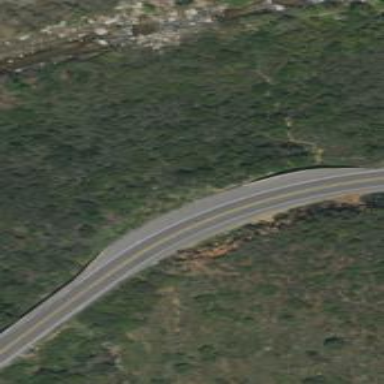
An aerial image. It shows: Rest area along the road.